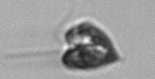
Label: Pyramimonas_longicauda